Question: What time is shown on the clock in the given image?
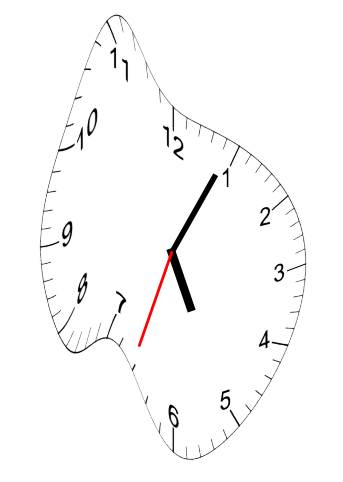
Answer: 05:04:33